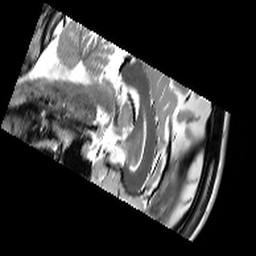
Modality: T2w
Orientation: sagittal
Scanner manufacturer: siemens
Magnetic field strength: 3 T
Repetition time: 10.64 s
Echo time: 0.05 s